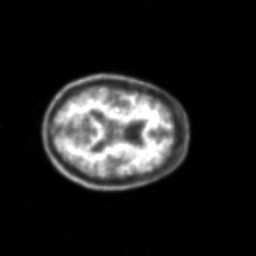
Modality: PET
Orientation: axial
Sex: female
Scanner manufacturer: siemens